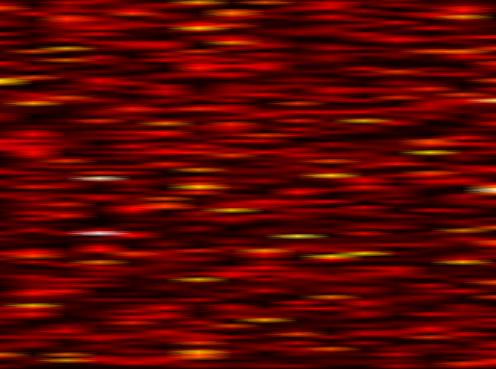
Label: FOFDM